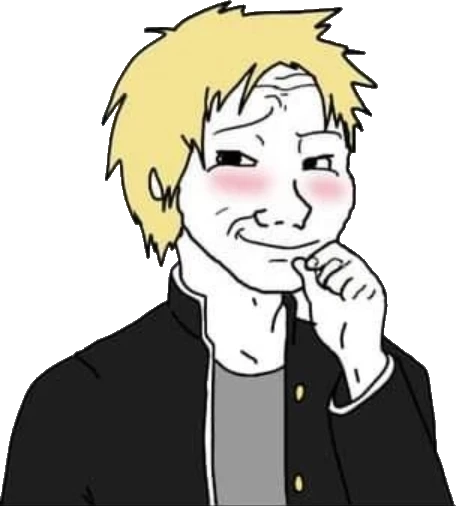
Label: 5_Smugjak